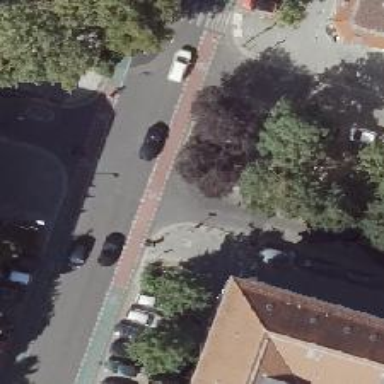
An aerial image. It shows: Tertiary road with asphalt surface. Both sides of the road have sidewalks and there is dedicated cycle lane on both sides.